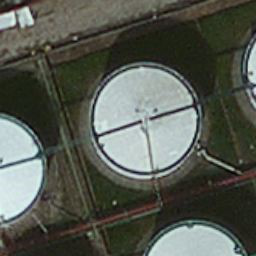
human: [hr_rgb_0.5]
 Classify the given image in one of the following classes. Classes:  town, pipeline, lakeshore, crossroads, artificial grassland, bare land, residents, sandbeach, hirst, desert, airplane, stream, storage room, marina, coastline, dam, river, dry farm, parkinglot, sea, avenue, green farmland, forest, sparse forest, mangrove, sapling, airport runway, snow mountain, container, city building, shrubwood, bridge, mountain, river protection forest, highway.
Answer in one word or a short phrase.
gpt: storage room